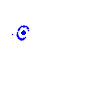
Particle: kaon